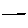
Label: line